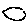
Label: bird